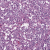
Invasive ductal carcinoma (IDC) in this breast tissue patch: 1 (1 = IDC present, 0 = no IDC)